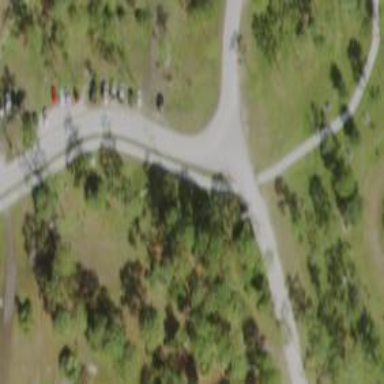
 perfect for leisurely sports activities."